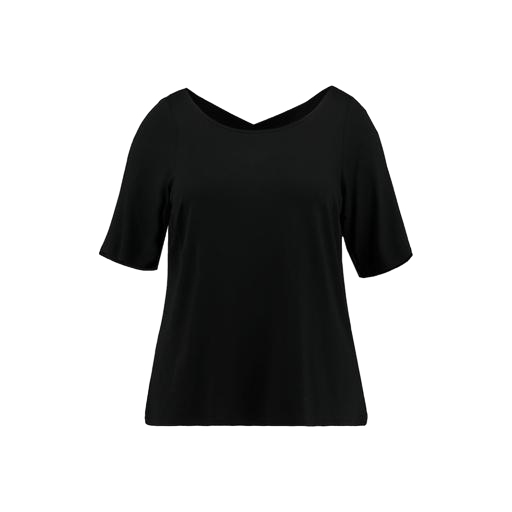
black plus v back top, black t-shirt basique jersey, black plus size printed t-shirt only macy, white background